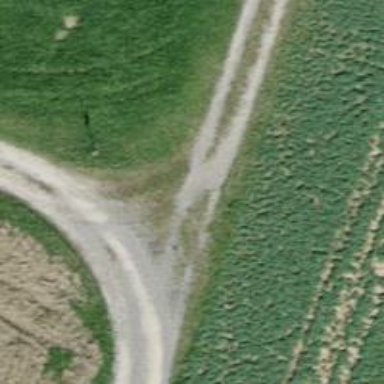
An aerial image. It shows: Unpaved track road with grade3 tracktype.